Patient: sex M, age 34
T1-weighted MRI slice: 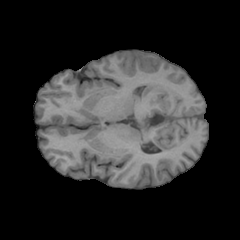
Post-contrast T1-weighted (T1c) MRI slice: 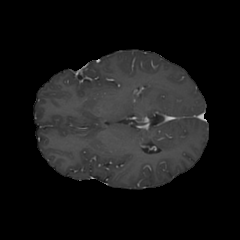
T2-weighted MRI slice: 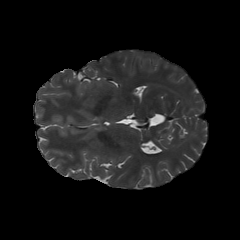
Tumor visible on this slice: no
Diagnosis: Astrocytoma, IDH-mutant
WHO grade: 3